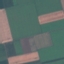
Label: AnnualCrop